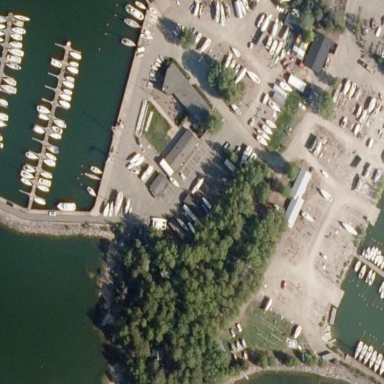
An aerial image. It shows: Marina on leisure land.